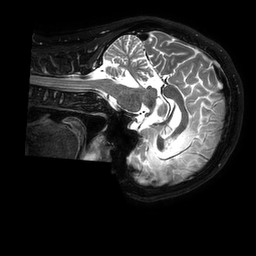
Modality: T2w
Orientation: sagittal
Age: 44
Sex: male
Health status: ill
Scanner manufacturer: philips
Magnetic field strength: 3 T
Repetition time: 3.5 s
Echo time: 0.3 s